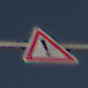
Verkehrszeichen: Gefahrenstelle
Umgebung: Outdoor, Nature
Tageszeit: MorningAfternoon
Wetter: PartlyCloudy
Licht: Natural
Jahreszeit: NotSpecified
Kontrast: HighContrast